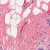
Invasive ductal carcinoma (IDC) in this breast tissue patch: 0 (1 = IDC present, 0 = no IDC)